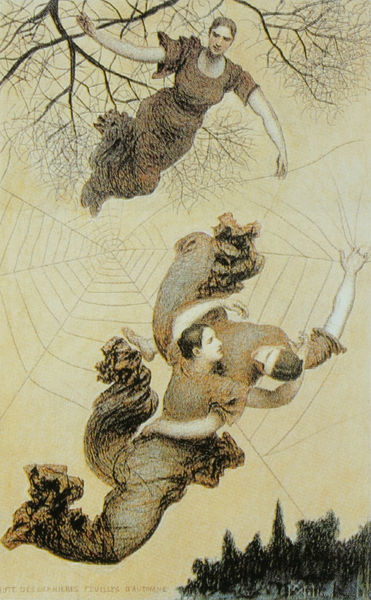
Titel: Herbst
Künstler: Xavier Mellery
Standort: Brüssel
Institution: Musées Royaux des Beaux-Arts de Belgique
Schlagwörter: baum, blätter, dunkel, fuß, hand, himmel, körper, laub, mann, weiß, aquarell, bäume, frauen, gelb, grün, landschaft, menschen, äste, bewegung, braun, brust, busen, finger, frau, grau, hell, hintergrund, kleid, kleider, kreide, licht, orange, schwarz, skizze, zeichnung, schnee, tiere, tuch, beige, rock, symbolismus, tanz, gesichter, arm, arme, falten, halten, kleidung, rache, ärmel, bild, ast, natur, wind, zweige, gewand, gold, stoff, drei, gewänder, paar, saum, blässe, renaissance, wald, fliegen, engel, schwanz, taille, schrift, umarmung, grafik, kahl, linien, herbst, winter, tannen, luft, jugendstil, ernst, inschrift, festhalten, frottage, surrealismus, geschwister, tusche, flug, zweig, schweben, traum, druck, schwarzweiss, schraffur, radierung, gefangen, halt, fliegend, nixen, tanne, allegorie, kunst, mythologie, eifersucht, sandfarben, tanzende, beute, gefangene, fabel, fangen, sage, wesen, märchen, sturz, tannenwald, zentrum, opfer, fäden, gelblich, gewebe, schwebend, fantasie, rötel, netz, amour, retten, stürzen, spinnen, geister, hexen, surrealistisch, graphit, illustrationen, spinne, redon, spinnennetz, rötelzeichnung, odilon redon, umschlingen, altweibersommer, arachne, arachnoide, arachnée, arne, aschfahl, buete, eros et thanaos, fadenreißen, geäs, kein bild, rötelkreide, sagenhaft, spinnenfrauen, toile araignée, zerreißen, spinngewebe, spinnenwebe, menschen schweben